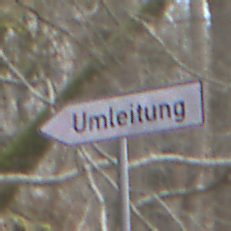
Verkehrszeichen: UmleitungswegweiserLinksweisend
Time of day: MorningAfternoon
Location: Outdoor (Nature)
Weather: PartlyCloudy
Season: NotSpecified
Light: Natural